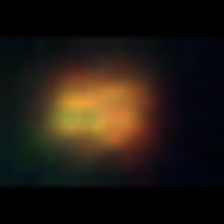
Taxon: Unknown_phyto
Group: Unknown